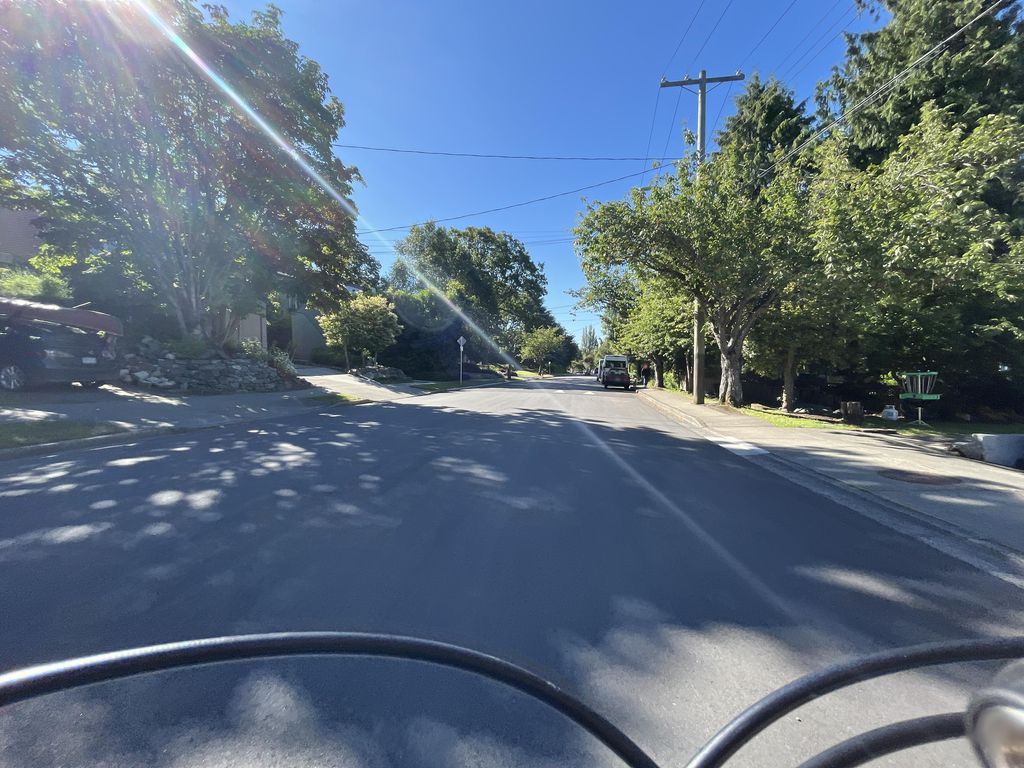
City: victoria